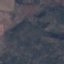
Land use / land cover: HerbaceousVegetation